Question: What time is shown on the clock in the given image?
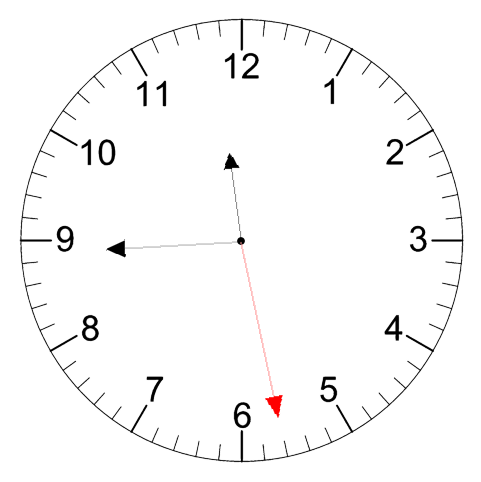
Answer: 11:44:28